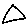
Label: triangle